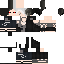
A female human skin with dark skin, wearing brown long hair dressed in a blue hoodie and black skirt, featuring a closed mouth.